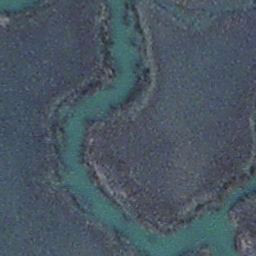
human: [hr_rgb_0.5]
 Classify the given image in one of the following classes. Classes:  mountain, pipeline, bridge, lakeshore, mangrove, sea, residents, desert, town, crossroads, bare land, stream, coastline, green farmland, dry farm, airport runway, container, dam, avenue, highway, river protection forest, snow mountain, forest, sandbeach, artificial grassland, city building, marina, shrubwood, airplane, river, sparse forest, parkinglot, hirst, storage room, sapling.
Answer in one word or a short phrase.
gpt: stream